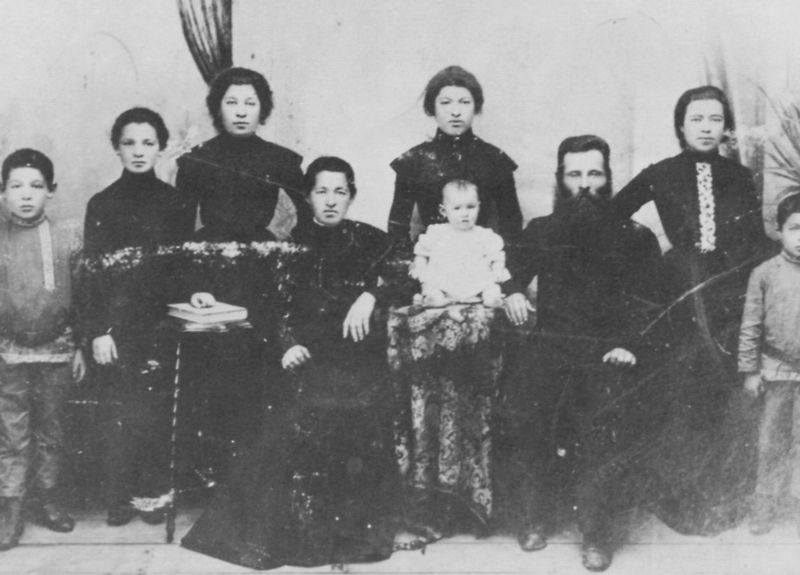
Titel: Jüdische Familie in Mosyr in Weißrussland
Künstler: Russischer Photograph
Standort: New York (New York)
Institution: Institute for Jewish Research
Schlagwörter: gruppe, mann, weiß, menschen, sitzen, grau, kleider, schwarz, bart, bärte, stehen, hände, porträt, vorhang, familie, familienporträt, kind, mutter, vater, ohren, stock, russland, baby, rüschen, foto, photographie, buch, ehefrau, pult, töchter, sohn, söhne, russisch, aufgereiht, gruppenfoto, familienfoto, dumpfbacke, frauen kinder, kontrastierendes kind